Question: I'm currently working on a program which enables user to draw various geometric shapes. However, I got some issues on calculating and placing the angle objects onto my 'Canvas' panel accurately. The angle object is basically an extension of the 'Arc2D' object, which provides a additional method called 'computeStartAndExtent()'. Inside my 'Angle' class, this method computes and finds the necessary starting and extension angle values:
'''
private void computeStartAndExtent()
{
double ang1 = Math.toDegrees(Math.atan2(b1.getY2() - b1.getY1(), b1.getX2() - b1.getX1()));
double ang2 = Math.toDegrees(Math.atan2(b2.getY2() - b2.getY1(), b2.getX2() - b2.getX1()));
if(ang2 < ang1)
{
start = Math.abs(180 - ang2);
extent = ang1 - ang2;
}
else
{
start = Math.abs(180 - ang1);
extent = ang2 - ang1;
}
start -= extent;
}
'''
It is a bit buggy code that only works when I connect two lines to each other, however, when I connect a third one to make a triangle, the result is like the following,

As you see the ADB angle is the only one that is placed correctly. I couldn't figure how to overcome this. If you need some additional info/code please let me know.
b1 and b2 are Line2D objects in 'computeStartAndExtent()' method.
Thank you.
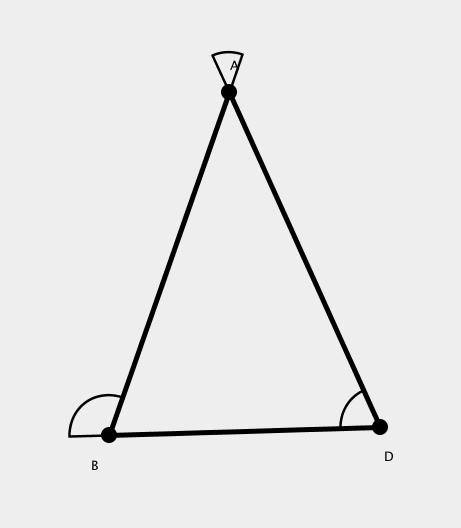
Answer: There are some of things that can be made to simplify the calculation:
- -
Example code; is not quite the same as yours as I don't have your code, but has similar functionality:
'''
import java.awt.Dimension;
import java.awt.Graphics;
import java.awt.Graphics2D;
import java.awt.Shape;
import java.awt.geom.Arc2D;
import javax.swing.JFrame;
import javax.swing.JPanel;
import javax.swing.SwingUtilities;
public class Polygon extends JPanel {
private static final int RADIUS = 20;
private final int[] xpoints = {
10, 150, 80, 60
};
private final int[] ypoints = {
10, 10, 150, 60
};
final Arc2D[] arcs;
Polygon() {
arcs = new Arc2D[xpoints.length];
for (int i = 0; i < arcs.length; i++) {
// Indices of previous and next corners
int prev = (i + arcs.length - 1) % arcs.length;
int next = (i + arcs.length + 1) % arcs.length;
// angles of sides, pointing outwards from the corner
double ang1 = Math.toDegrees(Math.atan2(-(ypoints[prev] - ypoints[i]), xpoints[prev] - xpoints[i]));
double ang2 = Math.toDegrees(Math.atan2(-(ypoints[next] - ypoints[i]), xpoints[next] - xpoints[i]));
int start = (int) ang1;
int extent = (int) (ang2 - ang1);
// always draw to positive direction, limit the angle <= 360
extent = (extent + 360) % 360;
arcs[i] = new Arc2D.Float(xpoints[i] - RADIUS, ypoints[i] - RADIUS, 2 * RADIUS, 2 * RADIUS, start, extent, Arc2D.OPEN);
}
}
@Override
public Dimension getPreferredSize() {
return new Dimension(160, 160);
}
@Override
protected void paintComponent(Graphics g) {
super.paintComponent(g);
g.drawPolygon(xpoints, ypoints, xpoints.length);
Graphics2D g2d = (Graphics2D) g;
for (Shape s : arcs) {
g2d.draw(s);
}
}
public static void main(String args[]){
SwingUtilities.invokeLater(new Runnable() {
@Override
public void run() {
JFrame frame = new JFrame("Polygon");
frame.setDefaultCloseOperation(JFrame.EXIT_ON_CLOSE);
frame.add(new Polygon());
frame.pack();
frame.setVisible(true);
}
});
}
}
'''
Results in: